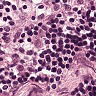
Metastatic tissue present: no